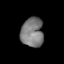
Tissue: lung
Cell type: Epithelial cells
Senescence score: 0.242
Nuclear area (px): 644
Mean DAPI intensity: 123.616